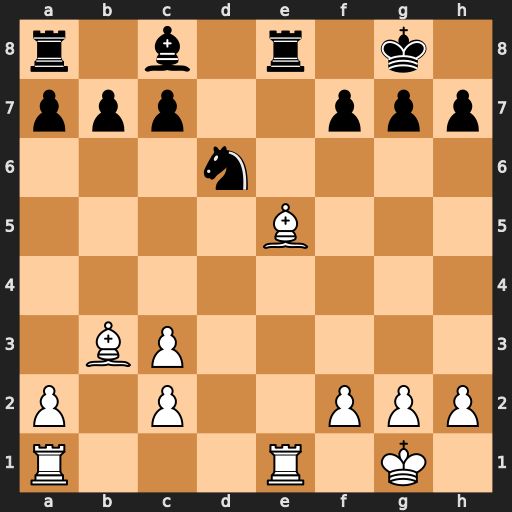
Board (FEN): r1b1r1k1/ppp2ppp/3n4/4B3/8/1BP5/P1P2PPP/R3R1K1
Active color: w
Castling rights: -
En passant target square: -
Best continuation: Bxd6